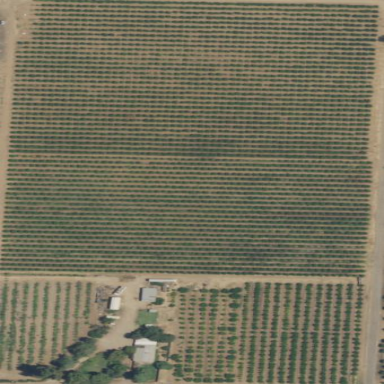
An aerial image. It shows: Orchard.